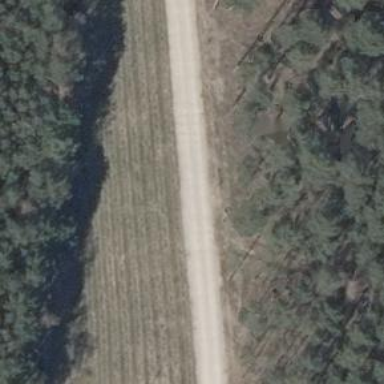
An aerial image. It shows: Grassy track road with grade 4 track type.